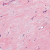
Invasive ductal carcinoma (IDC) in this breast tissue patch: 0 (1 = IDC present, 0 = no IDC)